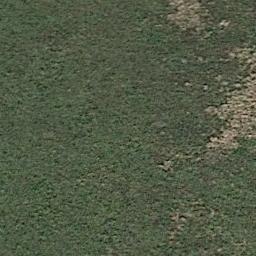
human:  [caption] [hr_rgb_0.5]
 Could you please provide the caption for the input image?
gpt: The entire image is dominated by grass .

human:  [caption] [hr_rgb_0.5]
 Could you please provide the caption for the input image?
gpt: There is no grass in some parts of the meadow .

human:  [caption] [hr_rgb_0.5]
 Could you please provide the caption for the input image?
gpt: This meadow has intensive grasses and some other vegetation .

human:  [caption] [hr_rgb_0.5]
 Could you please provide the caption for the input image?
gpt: Sparse grass growing on the lawn, Exposing the brown ground .

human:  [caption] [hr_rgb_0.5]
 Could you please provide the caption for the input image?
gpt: There are some bare land on the green meadow .